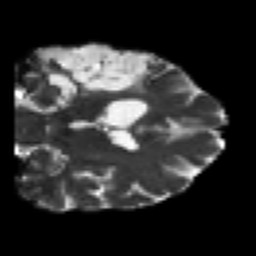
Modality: T2w
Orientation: coronal
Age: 54
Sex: male
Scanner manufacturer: siemens
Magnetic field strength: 3 T
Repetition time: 7.3 s
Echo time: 0.087 s